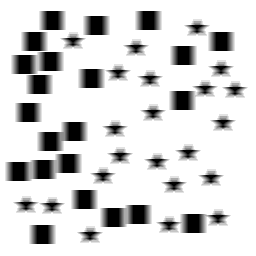
Squares: 22
Triangles: 0
Stars: 22
Total shapes: 44